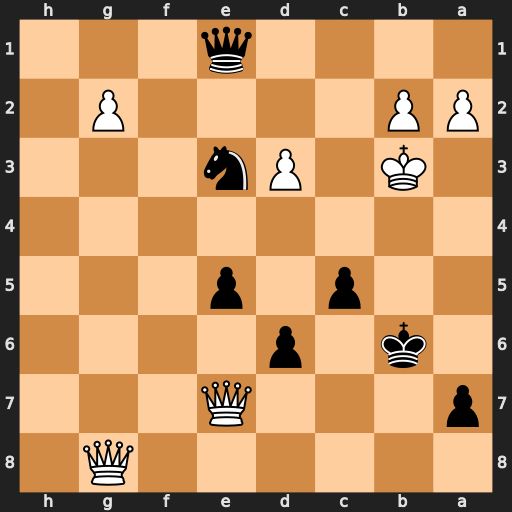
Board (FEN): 6Q1/p3Q3/1k1p4/2p1p3/8/1K1Pn3/PP4P1/4q3
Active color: b
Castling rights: -
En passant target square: -
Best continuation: Qb4#